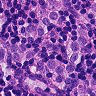
Metastatic tissue present: yes